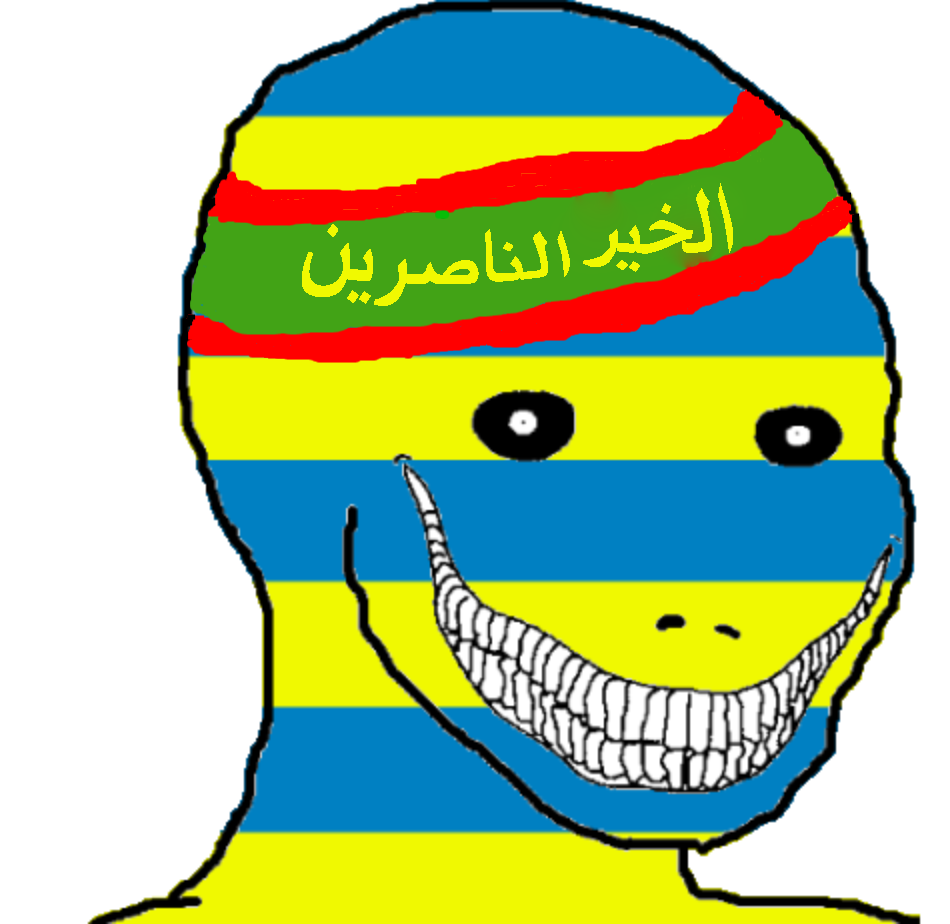
Label: 5_Oomer